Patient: sex M, age 61
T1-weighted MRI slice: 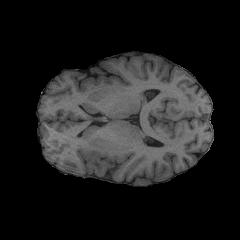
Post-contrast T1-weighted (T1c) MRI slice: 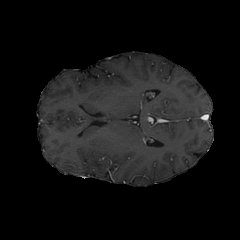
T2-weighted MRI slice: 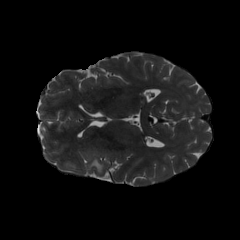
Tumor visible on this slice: yes
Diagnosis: Glioblastoma, IDH-wildtype
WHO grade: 4